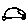
Label: car